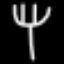
Label: fork